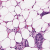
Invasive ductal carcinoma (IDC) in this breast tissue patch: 0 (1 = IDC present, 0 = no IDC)